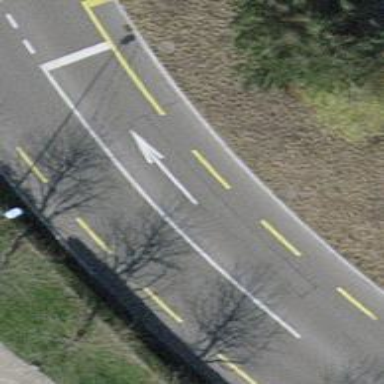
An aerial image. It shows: Asphalt road categorized as primary highway with lanes designated for cycling in both directions.